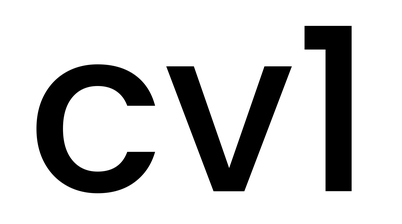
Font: Poppins-Medium